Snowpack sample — Buffalo Mountain, Silverthorne, Colorado, USA (2/22/26, 2:02 PM MST)
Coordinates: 39.622, -106.113
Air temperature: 33 °F
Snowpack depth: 63 cm
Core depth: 10 cm
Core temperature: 32 °F
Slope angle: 11°, slope face: 116°
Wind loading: low
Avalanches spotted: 0
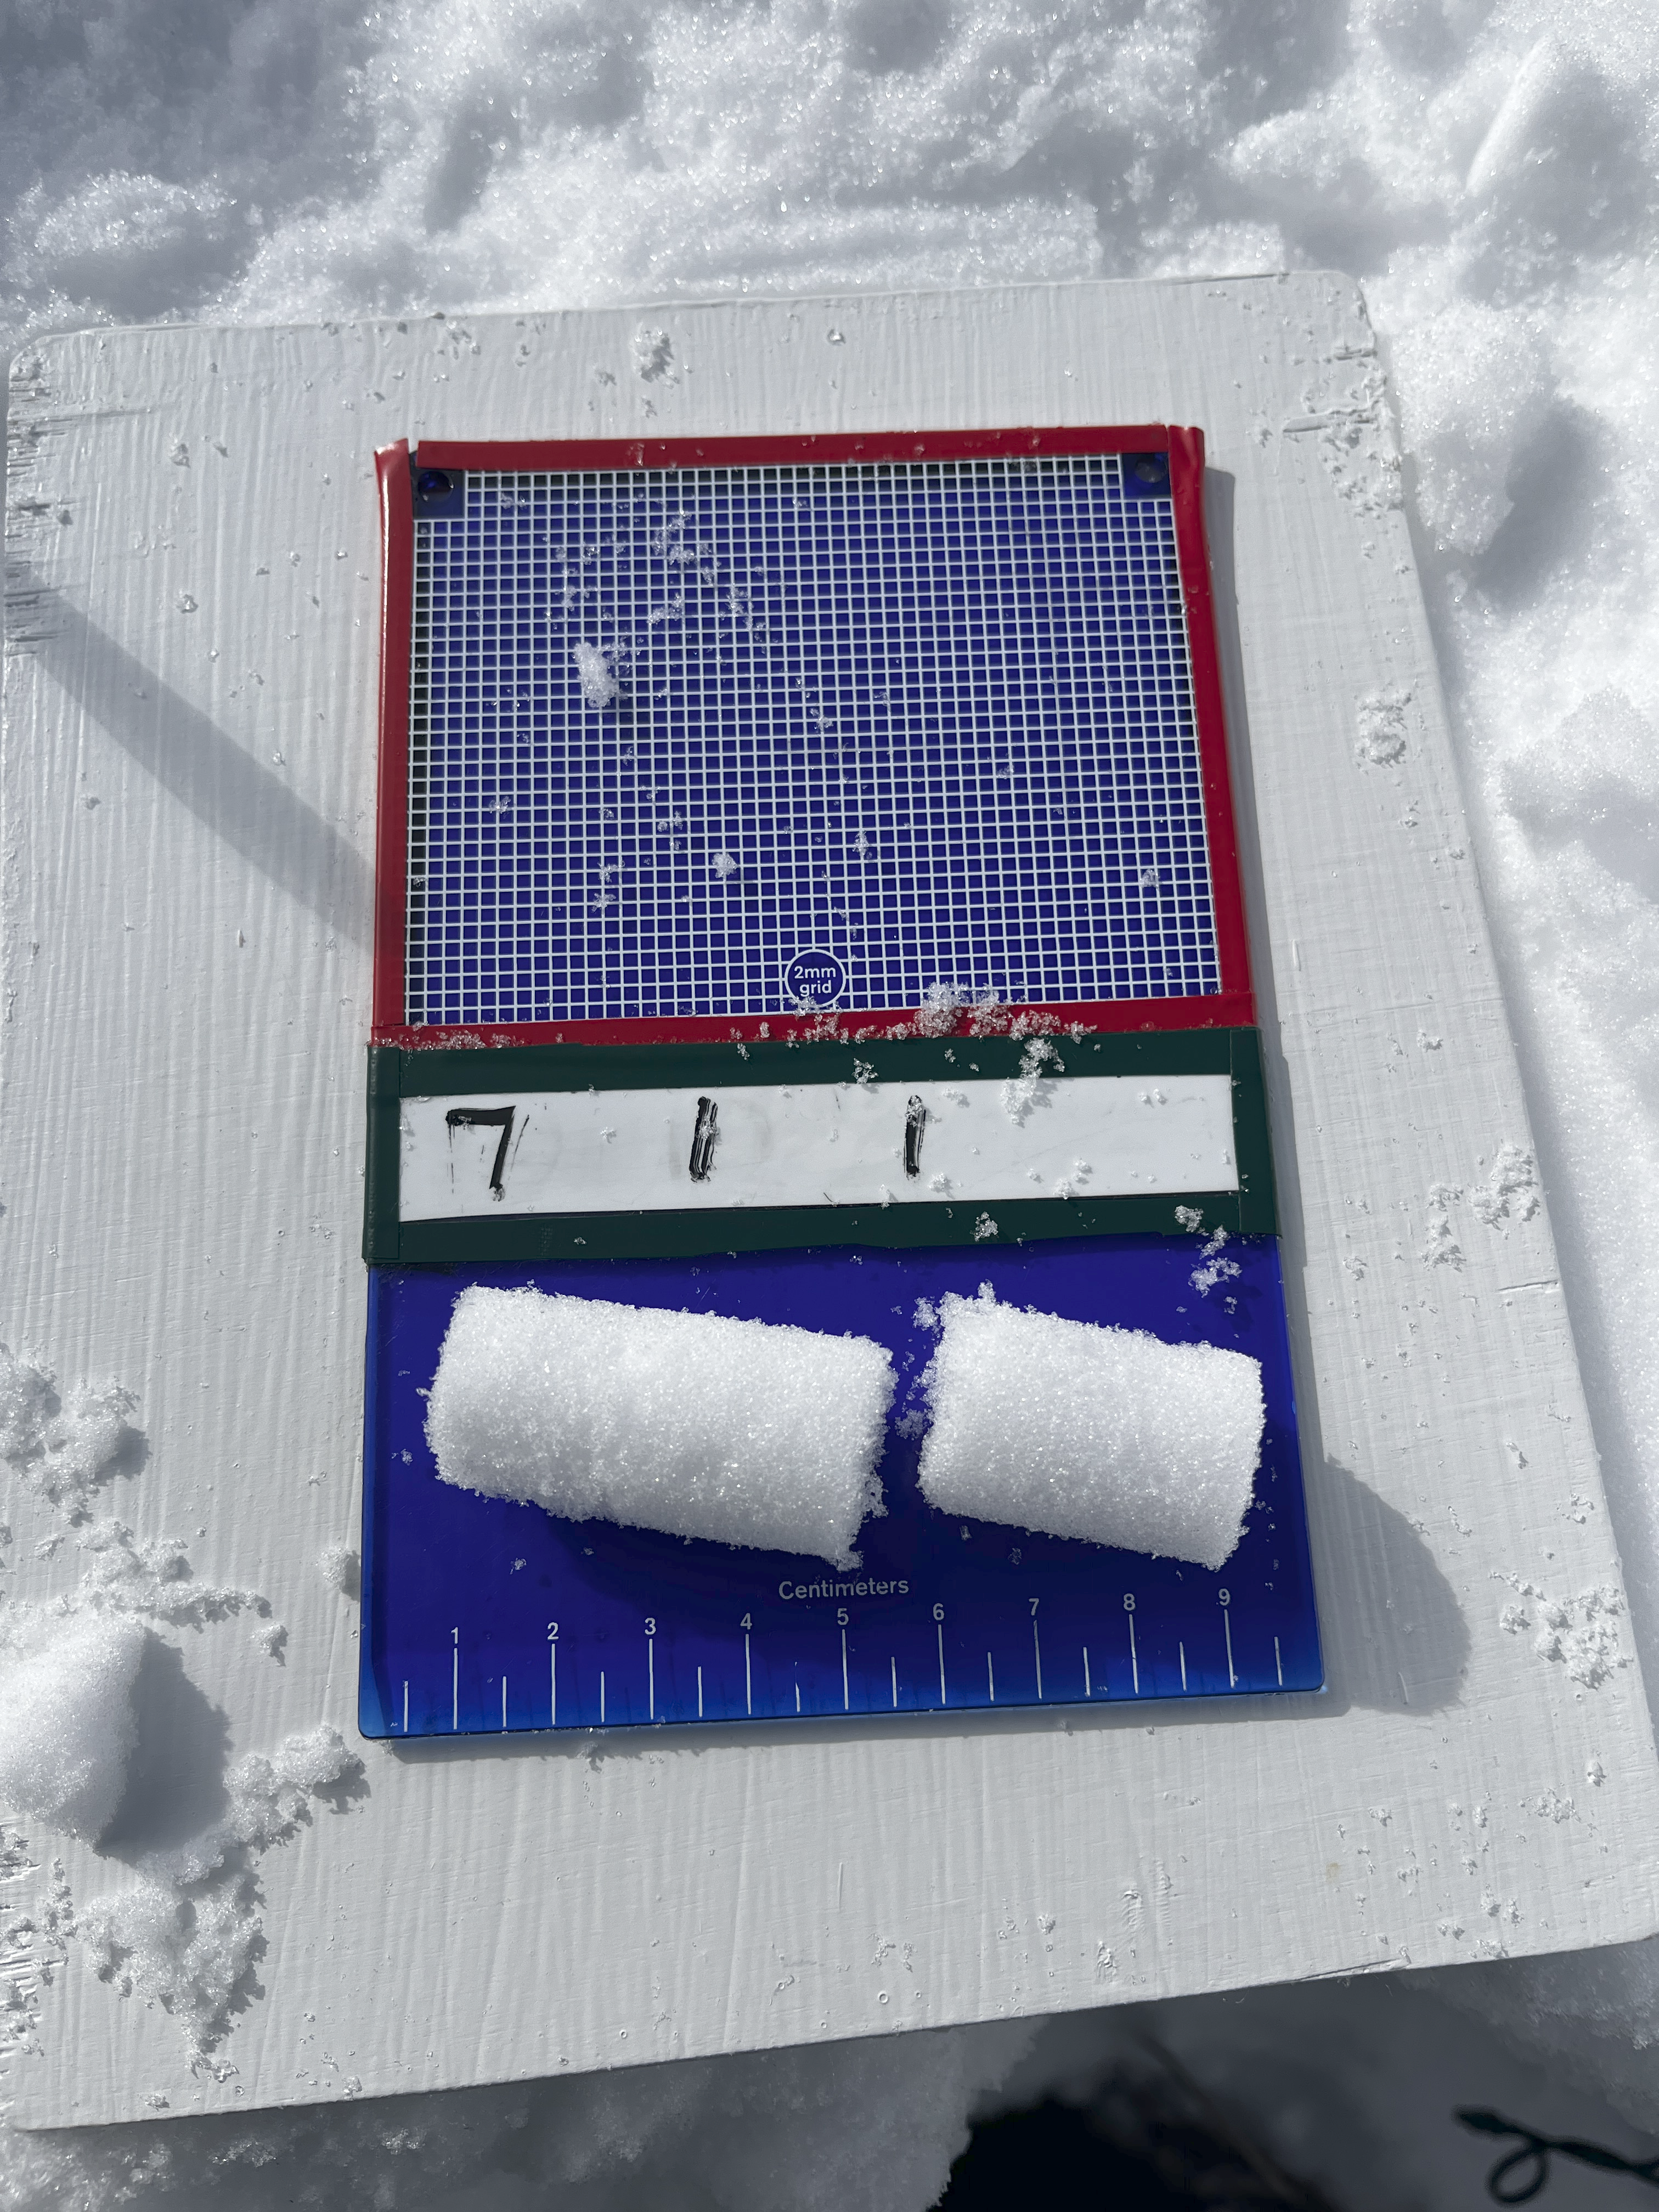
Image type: crystal_card
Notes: In a firebreak similar to site 1, minimal wind loading with no spotted avalanches (not many faces in view though)